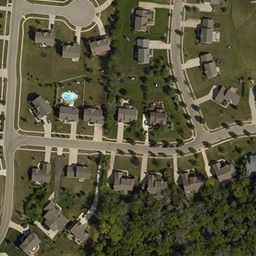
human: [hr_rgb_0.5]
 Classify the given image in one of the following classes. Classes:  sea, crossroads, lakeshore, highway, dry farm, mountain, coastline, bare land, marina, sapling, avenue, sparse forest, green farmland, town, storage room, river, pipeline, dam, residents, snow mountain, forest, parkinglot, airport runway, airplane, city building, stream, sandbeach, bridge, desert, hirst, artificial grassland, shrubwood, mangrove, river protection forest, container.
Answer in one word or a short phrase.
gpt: town